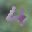
Label: 4